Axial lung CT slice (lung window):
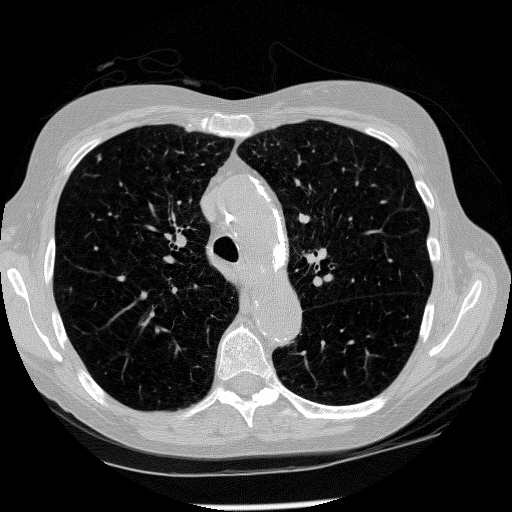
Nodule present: yes
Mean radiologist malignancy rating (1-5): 3.333